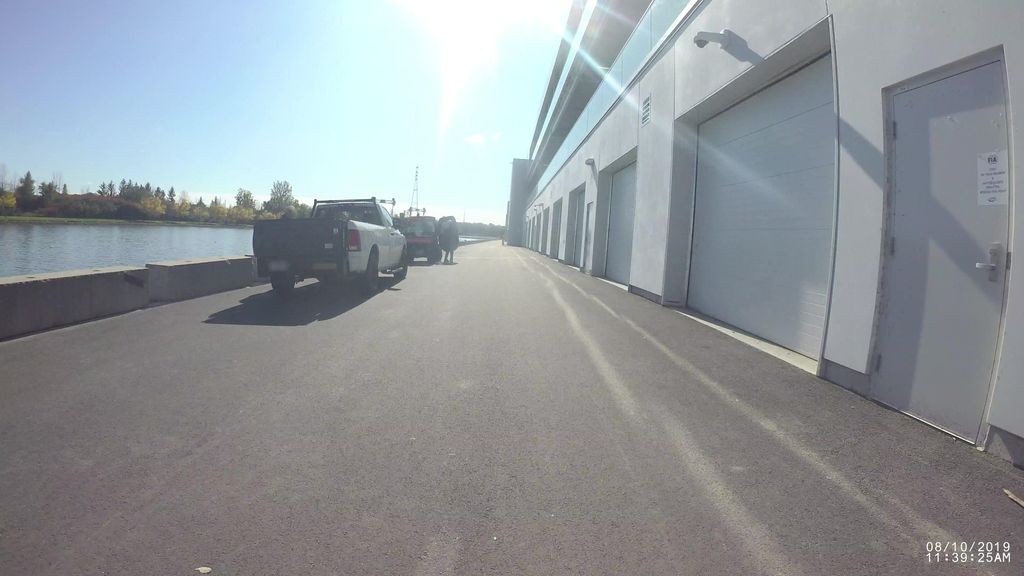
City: montreal